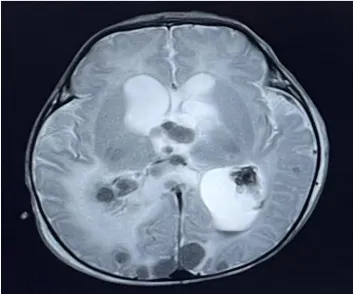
(A) Brain MRI demonstrated multiple intracranial tumors.
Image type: radiology (mri)